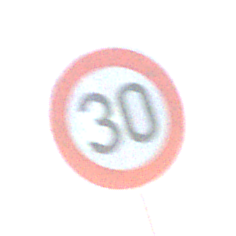
Verkehrszeichen: Geschwindigkeit30
Umgebung: Outdoor, Nature
Tageszeit: SunriseSunset
Wetter: Clear
Licht: Natural
Jahreszeit: NotSpecified
Kontrast: LowContrast